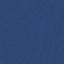
Land use / land cover class: SeaLake